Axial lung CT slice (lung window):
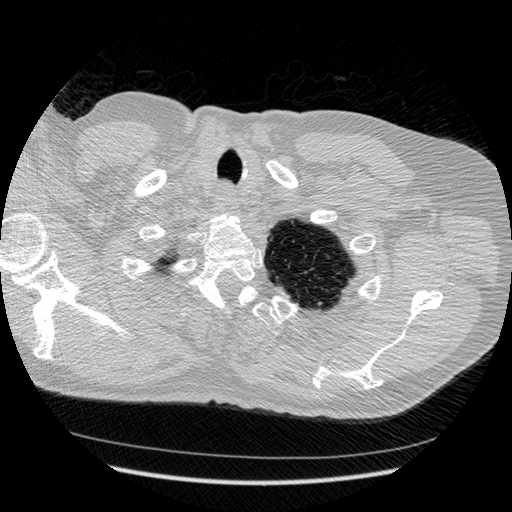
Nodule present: no